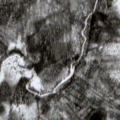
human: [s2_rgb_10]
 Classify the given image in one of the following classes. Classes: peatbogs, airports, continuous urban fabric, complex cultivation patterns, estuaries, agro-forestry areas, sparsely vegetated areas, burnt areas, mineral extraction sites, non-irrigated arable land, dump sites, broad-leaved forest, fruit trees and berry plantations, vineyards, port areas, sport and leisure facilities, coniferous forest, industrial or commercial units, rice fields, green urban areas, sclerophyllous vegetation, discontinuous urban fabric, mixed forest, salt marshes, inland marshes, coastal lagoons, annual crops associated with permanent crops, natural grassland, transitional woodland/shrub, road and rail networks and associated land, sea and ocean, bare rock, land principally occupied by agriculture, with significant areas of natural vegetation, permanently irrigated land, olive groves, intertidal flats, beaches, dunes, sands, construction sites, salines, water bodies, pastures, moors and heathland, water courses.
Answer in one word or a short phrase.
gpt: mixed forest, transitional woodland/shrub, peatbogs